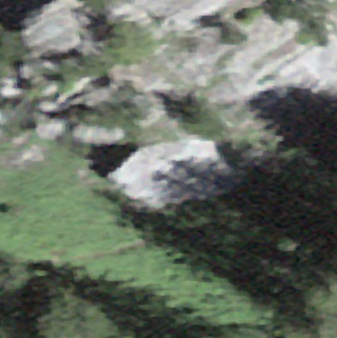
Label: bouldering_area